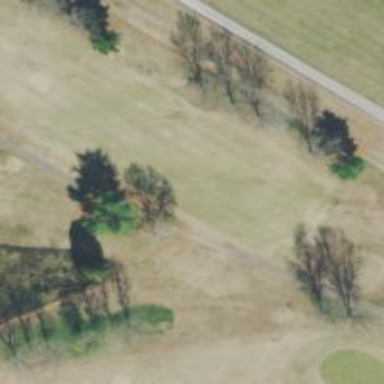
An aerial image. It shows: Path for golf carts.